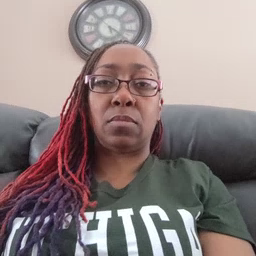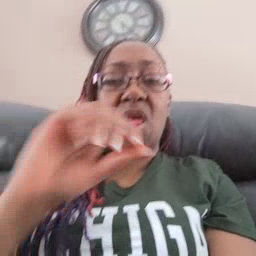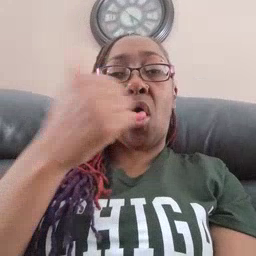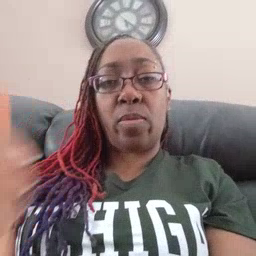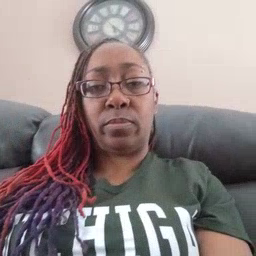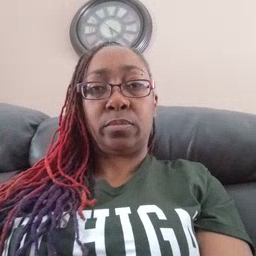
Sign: another